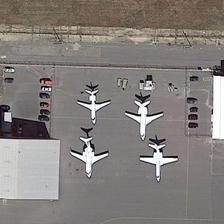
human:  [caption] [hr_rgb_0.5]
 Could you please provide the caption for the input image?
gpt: four planes are parked next to two buildings on an airport .